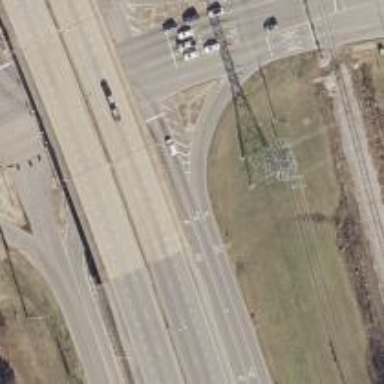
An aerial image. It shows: Secondary link road with asphalt surface.